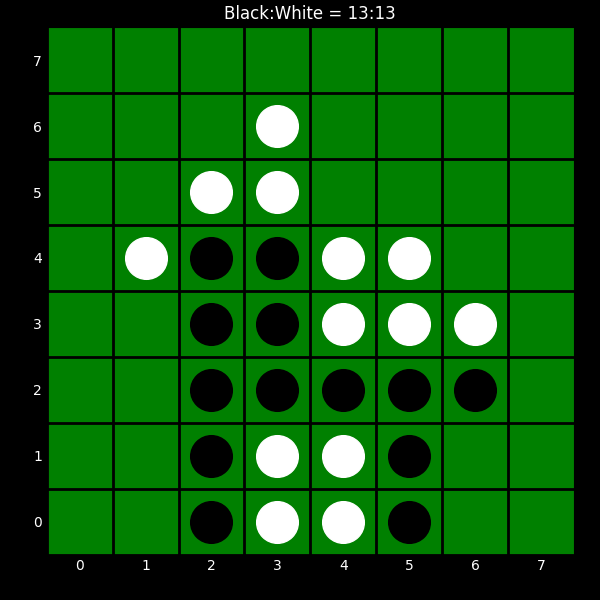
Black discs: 13
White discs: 13